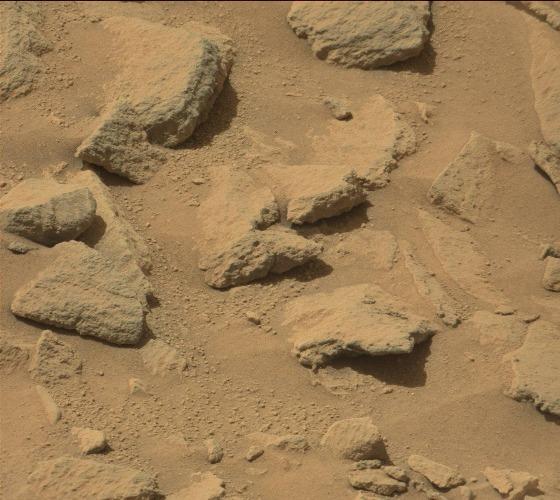
Terrain classes present: Bedrock, Gravel / Sand / Soil